Question: I have a databound chart in ASP.NET C#. One of the databound fields is text and the other is a value. I would like the legend to display the text for the pie chart, and I would like the value to determine how the chart is formed, and also display as a label on each piece of the pie chart.
Here is the code I have so far:
'''
<asp:Chart ID="consignedChart" runat="server" DataSourceID="SqlDataSource4"
BackColor="LightSlateGray" Palette="None"
PaletteCustomColors="LightSeaGreen; SteelBlue" Width="400px" >
<Series>
<asp:Series Name="Series1" ChartType="Pie" XValueMember="Owner"
YValueMembers="TotalValue" Legend="Legend1" >
</asp:Series>
</Series>
<ChartAreas>
<asp:ChartArea Name="ChartArea1" Area3DStyle-Enable3D="true" BackColor="LightSlateGray">
<Area3DStyle Enable3D="True" LightStyle="Realistic"/>
</asp:ChartArea>
</ChartAreas>
<Legends>
<asp:Legend Name="Legend1">
</asp:Legend>
</Legends>
</asp:Chart>
'''
Here is an image, it might make it easier to understand. The labels in the red boxes are the ones I want changed to display the value number.

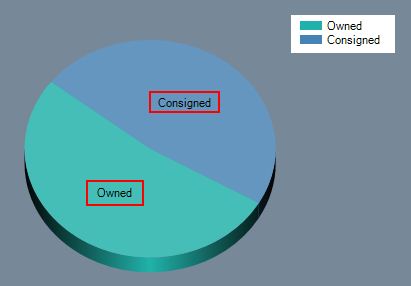
Answer: I am aware this answer might come a little too late, please don't fry me for that :)
I'm not sure how you bind your data, but I downloaded and installed the Microsoft Chart for Windows Forms Samples Environment, and I could learn a lot from that.
Here is a link where you can get also asp.net samples from <URL>.
I am also using <URL> to look at the code in the System.Windows.Forms.DataVisualization.Charting namespace. This way you can find about a lot of undocumented things.
Finally, here's some winform code sample from which you could draw some idea for your issue, and then write it in asp.net markup:
'''
using System.Windows.Forms.DataVisualization.Charting;
...
// Show data points values as labels
chart1.Series["Series1"].IsValueShownAsLabel = true;
// Set axis label
chart1.Series["Series1"].Points[2].AxisLabel = "My Axis Label
Label Line #2";
// Set data point label
chart1.Series["Series1"].Points[2].Label = "My Point Label
Label Line #2";
'''
Hope that helps.